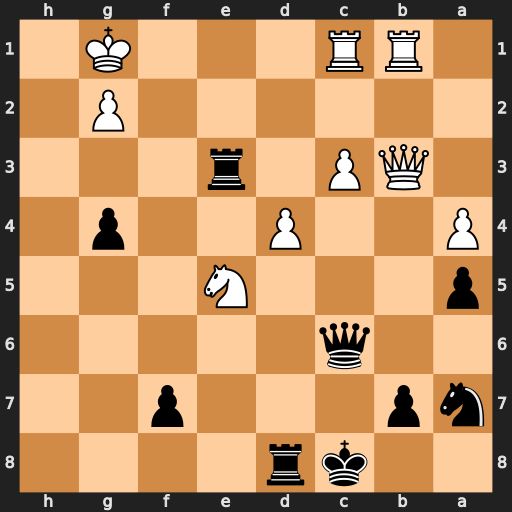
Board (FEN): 2kr4/np3p2/2q5/p3N3/P2P2p1/1QP1r3/6P1/1RR3K1
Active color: b
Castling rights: -
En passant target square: -
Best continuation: Rxe5 dxe5 Rd2 Qxb7+ Qxb7 Rxb7 Kxb7